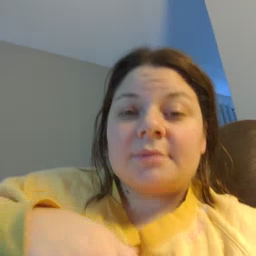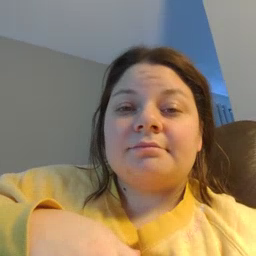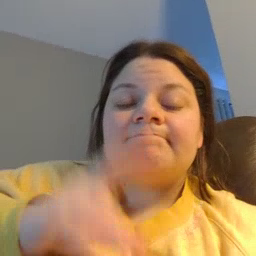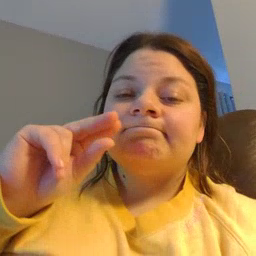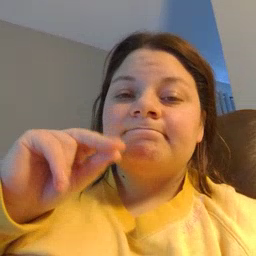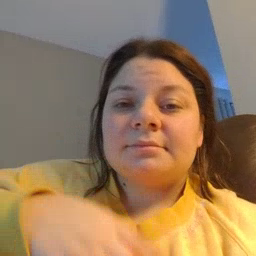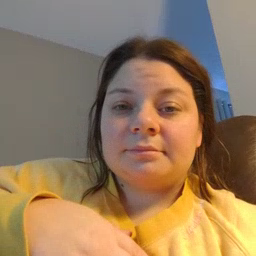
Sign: no